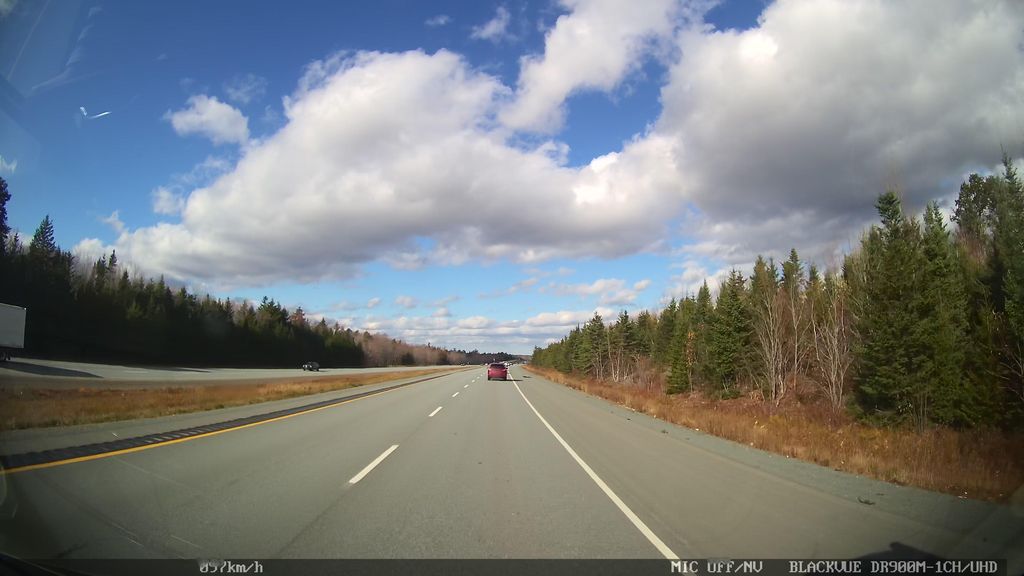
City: halifax